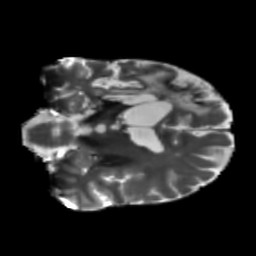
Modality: T2w
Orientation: coronal
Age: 56
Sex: male
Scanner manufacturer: siemens
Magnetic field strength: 3 T
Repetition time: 5.47 s
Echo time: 0.0854 s